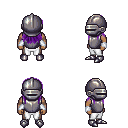
a pixel art fantasy rpg character, male body template, human, dark skin, steel chest armor, white pants, purple unkempt hairstyle, metal helm, white cloth bracers, metal boots, four views (front, back, left, right), 2x2 character sprite sheet, small pixel art, hard edges, no anti-aliasing